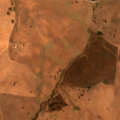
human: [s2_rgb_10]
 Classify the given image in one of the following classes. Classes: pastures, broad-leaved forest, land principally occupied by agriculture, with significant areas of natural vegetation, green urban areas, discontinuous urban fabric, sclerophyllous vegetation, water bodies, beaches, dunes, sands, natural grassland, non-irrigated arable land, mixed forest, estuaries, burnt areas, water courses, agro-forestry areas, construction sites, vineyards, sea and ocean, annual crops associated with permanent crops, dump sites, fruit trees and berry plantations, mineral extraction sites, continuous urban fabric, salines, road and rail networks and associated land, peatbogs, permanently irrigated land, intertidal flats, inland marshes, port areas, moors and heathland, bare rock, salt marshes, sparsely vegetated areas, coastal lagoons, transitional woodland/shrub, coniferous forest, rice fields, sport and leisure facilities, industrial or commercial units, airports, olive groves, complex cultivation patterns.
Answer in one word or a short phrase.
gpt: non-irrigated arable land, pastures, annual crops associated with permanent crops